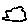
Label: cloud